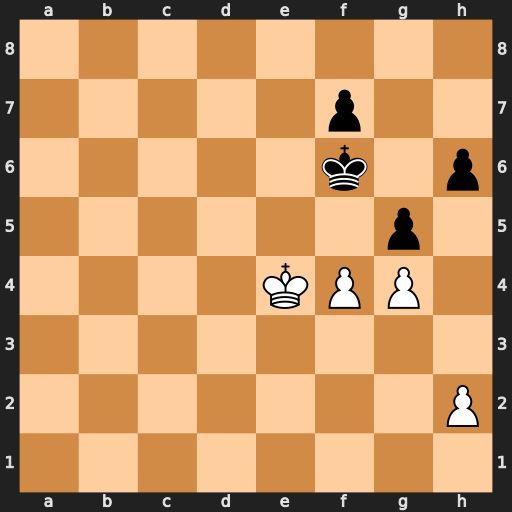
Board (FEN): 8/5p2/5k1p/6p1/4KPP1/8/7P/8
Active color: w
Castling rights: -
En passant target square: -
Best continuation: f5 Ke7 Ke5 f6+ Kd5